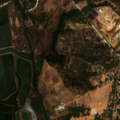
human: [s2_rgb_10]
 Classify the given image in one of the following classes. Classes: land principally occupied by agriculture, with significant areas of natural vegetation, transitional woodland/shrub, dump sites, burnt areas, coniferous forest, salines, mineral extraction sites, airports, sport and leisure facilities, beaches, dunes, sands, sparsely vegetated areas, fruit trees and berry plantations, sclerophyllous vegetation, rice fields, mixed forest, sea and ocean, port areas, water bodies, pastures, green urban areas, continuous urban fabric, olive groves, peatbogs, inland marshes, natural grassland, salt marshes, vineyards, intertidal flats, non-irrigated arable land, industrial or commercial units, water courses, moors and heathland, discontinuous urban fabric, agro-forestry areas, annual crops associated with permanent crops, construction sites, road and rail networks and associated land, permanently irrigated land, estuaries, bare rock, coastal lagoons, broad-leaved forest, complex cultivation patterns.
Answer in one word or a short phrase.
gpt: discontinuous urban fabric, complex cultivation patterns, land principally occupied by agriculture, with significant areas of natural vegetation, coniferous forest, sclerophyllous vegetation, transitional woodland/shrub, salines